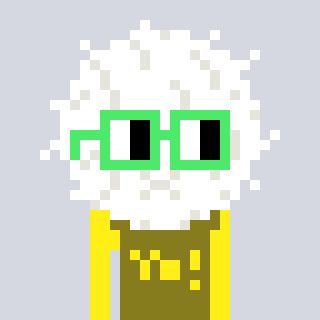
a pixel art character with square light green glasses, a cottonball-shaped head and a gunk-colored body on a cool background